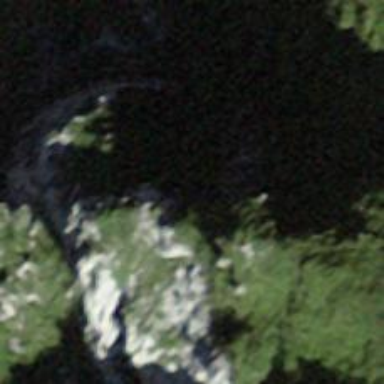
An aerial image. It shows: Natural cliff.